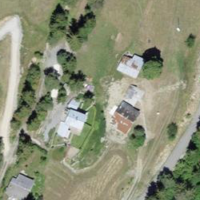
EUNIS habitat code: 24
Species observed at this site:
Parnassius apollo